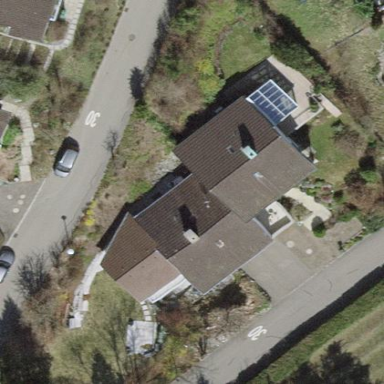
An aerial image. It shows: Building with tiled roof.